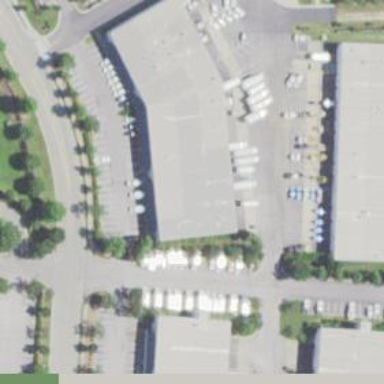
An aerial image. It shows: Commercial building.